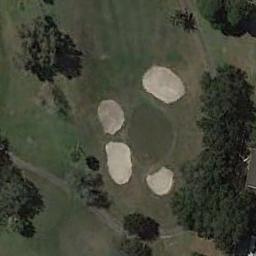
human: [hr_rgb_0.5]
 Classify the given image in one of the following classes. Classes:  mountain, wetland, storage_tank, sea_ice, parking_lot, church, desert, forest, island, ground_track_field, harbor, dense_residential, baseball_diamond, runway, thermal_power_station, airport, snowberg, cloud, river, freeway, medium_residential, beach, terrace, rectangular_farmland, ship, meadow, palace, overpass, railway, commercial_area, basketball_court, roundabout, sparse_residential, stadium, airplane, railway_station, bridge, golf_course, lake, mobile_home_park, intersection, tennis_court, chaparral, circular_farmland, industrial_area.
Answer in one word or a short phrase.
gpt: golf_course